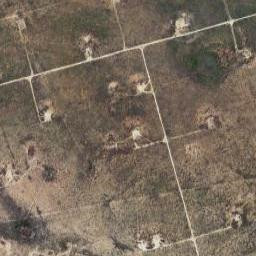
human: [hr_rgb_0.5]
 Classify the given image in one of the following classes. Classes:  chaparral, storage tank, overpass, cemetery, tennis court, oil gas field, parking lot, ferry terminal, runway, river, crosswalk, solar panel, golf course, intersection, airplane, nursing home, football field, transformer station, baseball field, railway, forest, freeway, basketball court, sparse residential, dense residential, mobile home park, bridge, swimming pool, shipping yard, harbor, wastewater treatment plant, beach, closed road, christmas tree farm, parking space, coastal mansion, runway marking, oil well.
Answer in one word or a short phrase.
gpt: oil gas field